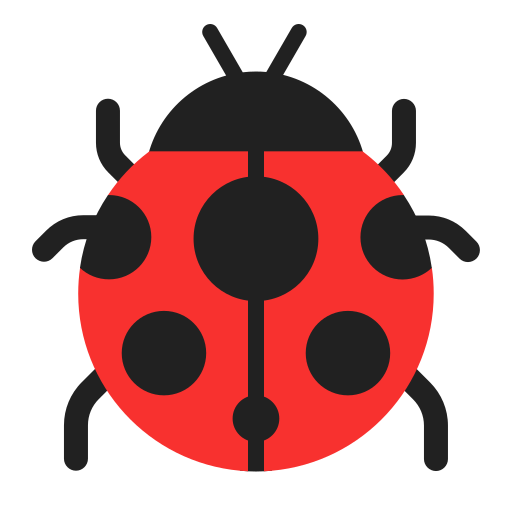
lady beetle flat